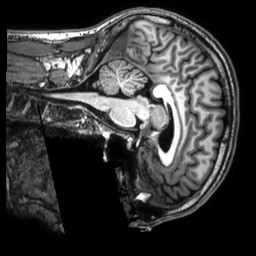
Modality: T1w
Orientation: sagittal
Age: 31
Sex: male
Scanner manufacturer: philips
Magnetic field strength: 3 T
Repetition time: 0.008161 s
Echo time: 0.00374 s